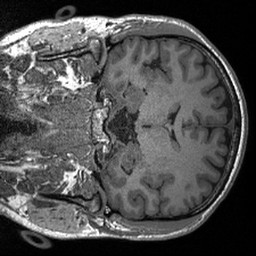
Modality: T1w
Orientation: coronal
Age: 33
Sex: male